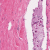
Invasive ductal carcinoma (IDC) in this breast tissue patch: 0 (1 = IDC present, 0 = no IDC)